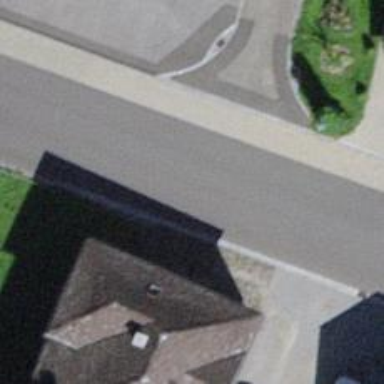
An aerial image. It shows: Asphalt road in residential area.